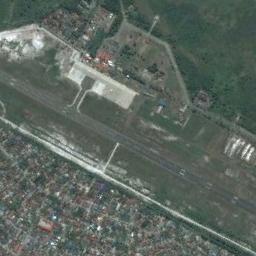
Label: airport